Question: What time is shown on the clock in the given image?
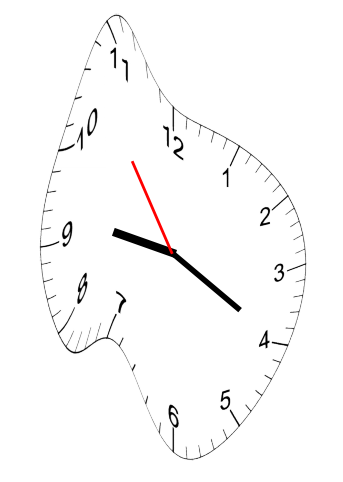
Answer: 09:19:54